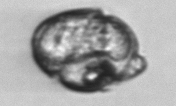
Label: Proterythropsis